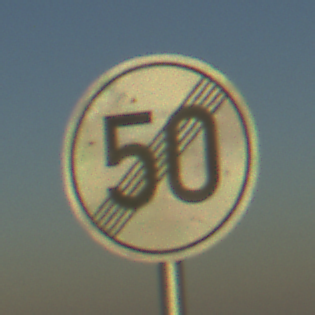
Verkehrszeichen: EndeGeschwindigkeit50
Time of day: SunriseSunset
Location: Outdoor (Nature)
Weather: Clear
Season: NotSpecified
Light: Natural